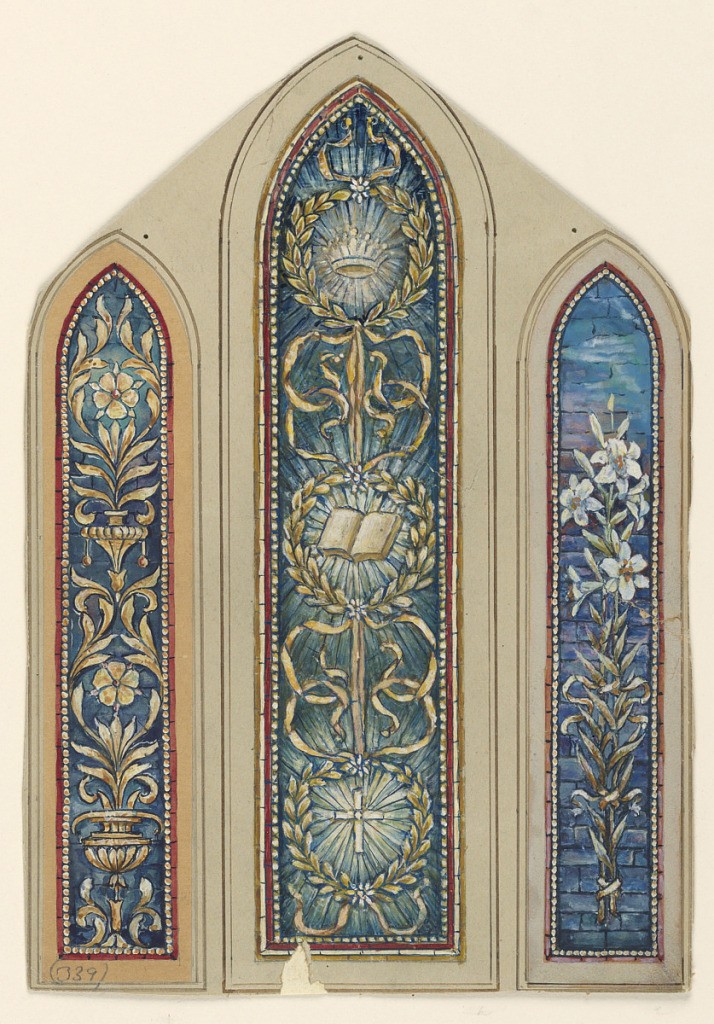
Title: Design for Stained Glass Window
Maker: Francis Augustus Lathrop, American, 1849–1909
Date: ca. 1895
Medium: Brush and watercolor, white gouache, graphite on paper
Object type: Drawing
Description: Three long, narrow panels, with pointed arched tops. Center: Three wreaths, joined together by ribbons, containing a crown, bible, and cross.